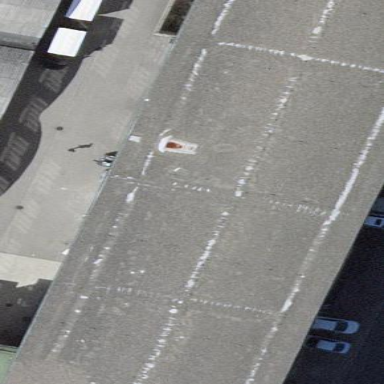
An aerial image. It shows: Building with flat roof.